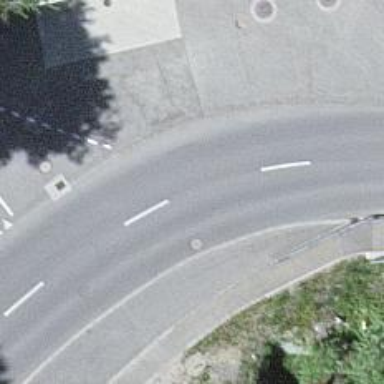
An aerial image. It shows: Public transport stop position.